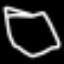
Label: octagon